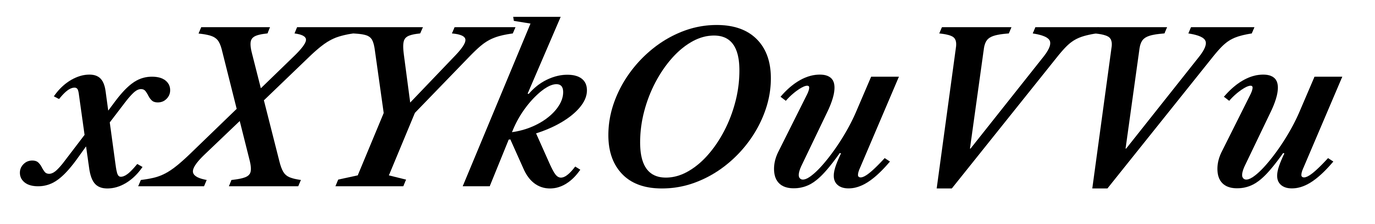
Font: LibreCaslonText-Italic_SemiBold_Italic